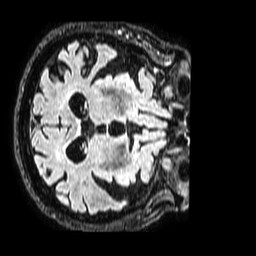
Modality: FLAIR
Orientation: axial
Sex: male
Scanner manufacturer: philips
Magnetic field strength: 1.5 T
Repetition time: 4.8 s
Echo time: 0.3 s